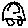
Label: car